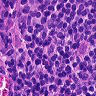
Metastatic tissue present: no